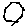
Label: hexagon